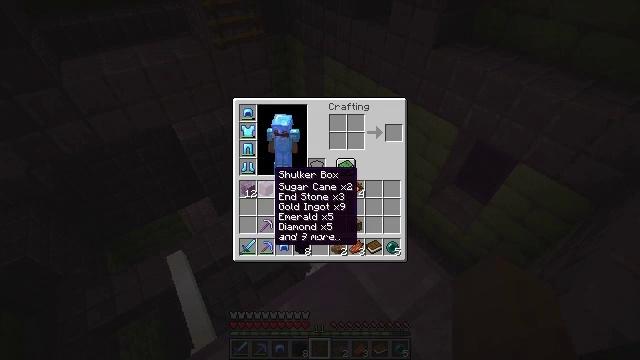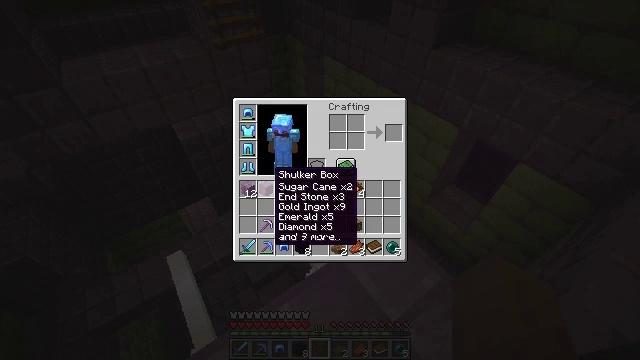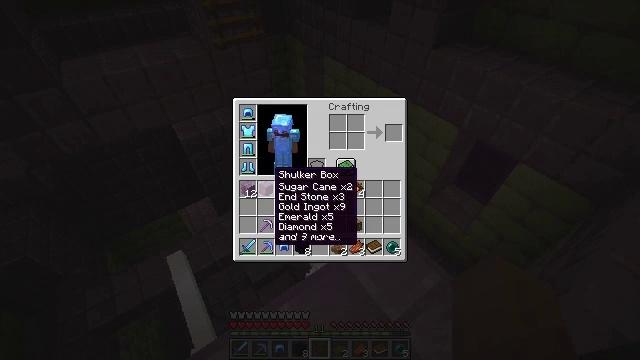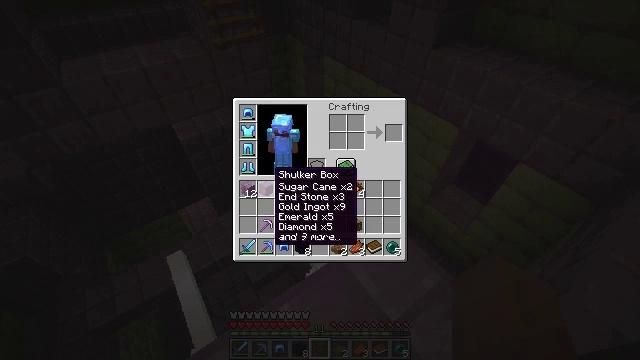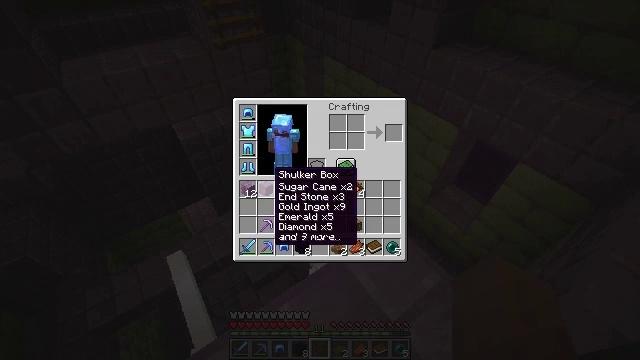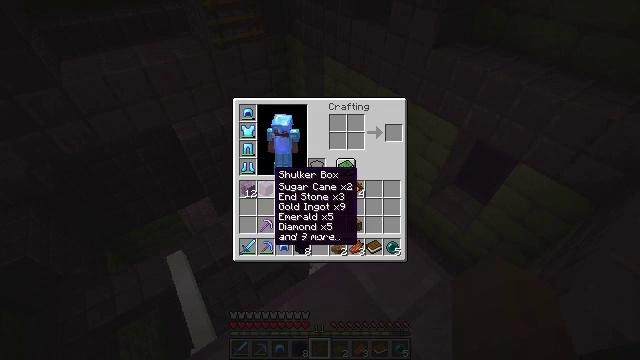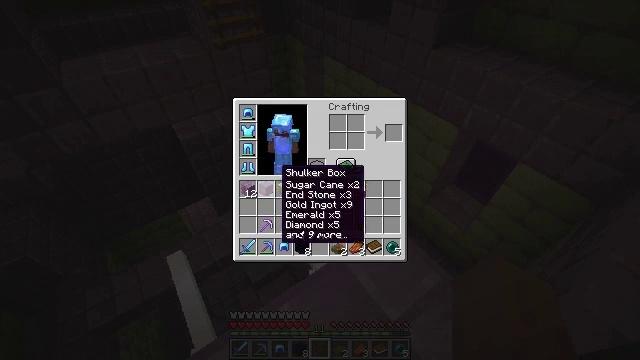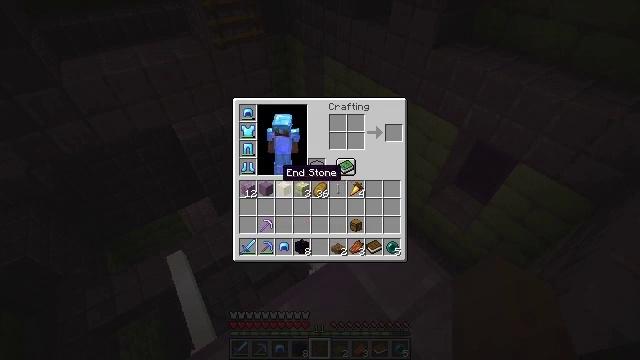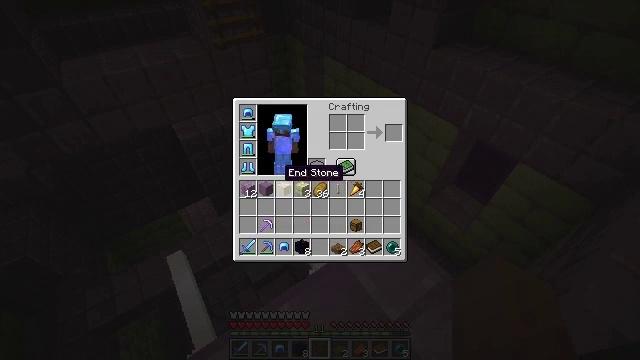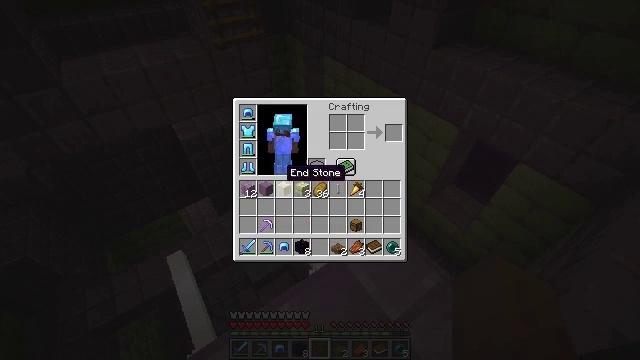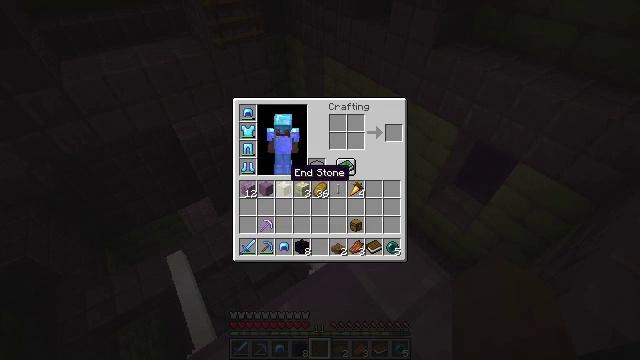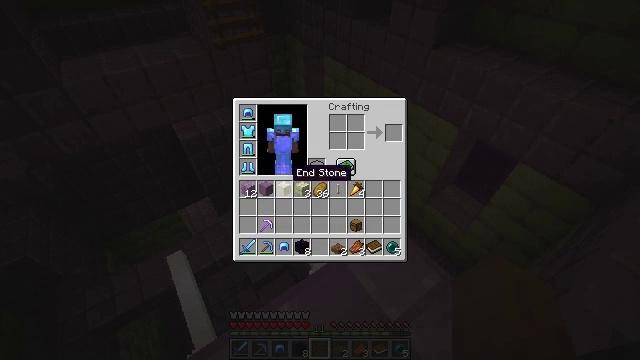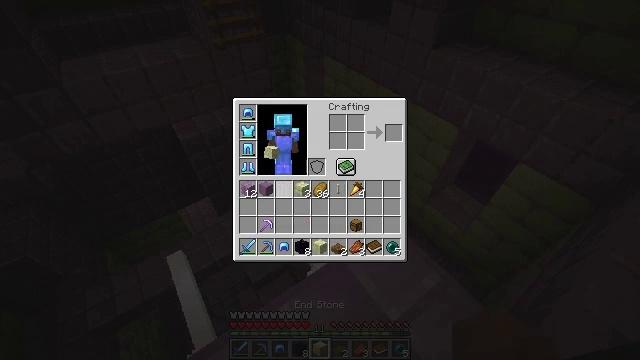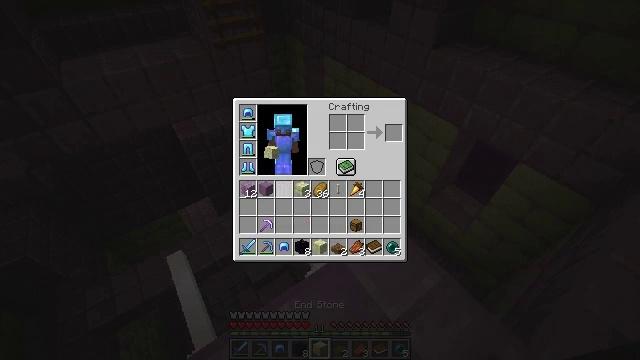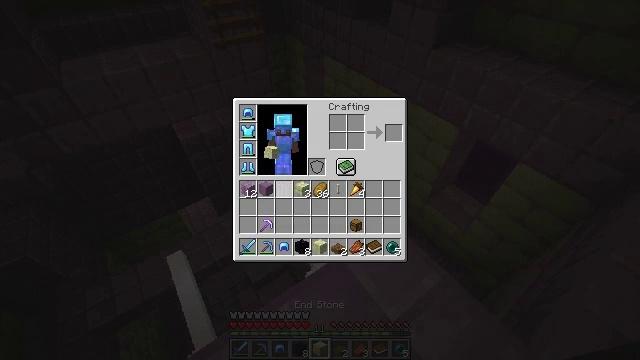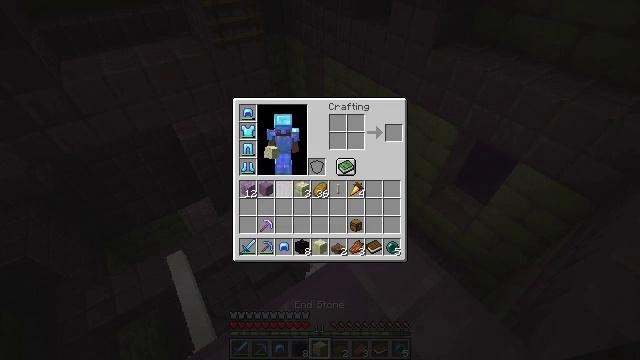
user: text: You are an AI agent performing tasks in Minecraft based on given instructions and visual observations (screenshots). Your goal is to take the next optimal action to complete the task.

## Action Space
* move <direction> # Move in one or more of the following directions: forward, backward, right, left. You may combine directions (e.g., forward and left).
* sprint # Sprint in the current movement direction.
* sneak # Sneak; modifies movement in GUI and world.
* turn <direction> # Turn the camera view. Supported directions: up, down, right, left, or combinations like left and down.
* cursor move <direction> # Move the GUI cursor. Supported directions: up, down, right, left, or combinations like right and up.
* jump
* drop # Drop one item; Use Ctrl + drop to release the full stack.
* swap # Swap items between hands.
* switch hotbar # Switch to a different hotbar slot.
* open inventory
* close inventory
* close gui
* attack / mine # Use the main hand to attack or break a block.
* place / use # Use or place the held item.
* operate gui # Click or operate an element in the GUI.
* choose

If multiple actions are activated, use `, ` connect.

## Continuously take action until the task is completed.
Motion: motion action
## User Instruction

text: Gather an end rod from the structure.
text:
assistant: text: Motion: sneak
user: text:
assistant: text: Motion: sneak
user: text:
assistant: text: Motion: sneak
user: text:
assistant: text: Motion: sneak
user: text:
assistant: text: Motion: sneak
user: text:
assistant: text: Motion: sneak, cursor move right
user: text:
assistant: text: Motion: sneak
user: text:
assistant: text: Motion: sneak
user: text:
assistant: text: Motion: sneak
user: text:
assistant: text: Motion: sneak
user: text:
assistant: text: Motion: sneak
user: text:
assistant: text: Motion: sneak, operate gui
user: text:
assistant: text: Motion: sneak, operate gui
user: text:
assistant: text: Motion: sneak, operate gui
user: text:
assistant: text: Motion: sneak
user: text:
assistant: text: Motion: sneak
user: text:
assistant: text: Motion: sneak
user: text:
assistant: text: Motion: sneak
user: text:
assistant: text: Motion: sneak
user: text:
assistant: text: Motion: sneak
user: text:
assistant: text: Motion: close inventory
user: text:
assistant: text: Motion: close inventory
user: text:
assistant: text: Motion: close inventory
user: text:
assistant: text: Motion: no_op
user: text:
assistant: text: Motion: no_op
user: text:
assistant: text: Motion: no_op
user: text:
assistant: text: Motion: no_op
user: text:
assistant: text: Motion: no_op
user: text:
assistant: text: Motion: no_op
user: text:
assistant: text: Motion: no_op